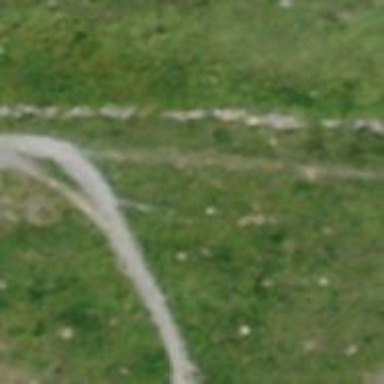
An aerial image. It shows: Cycleway on the ground.